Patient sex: M
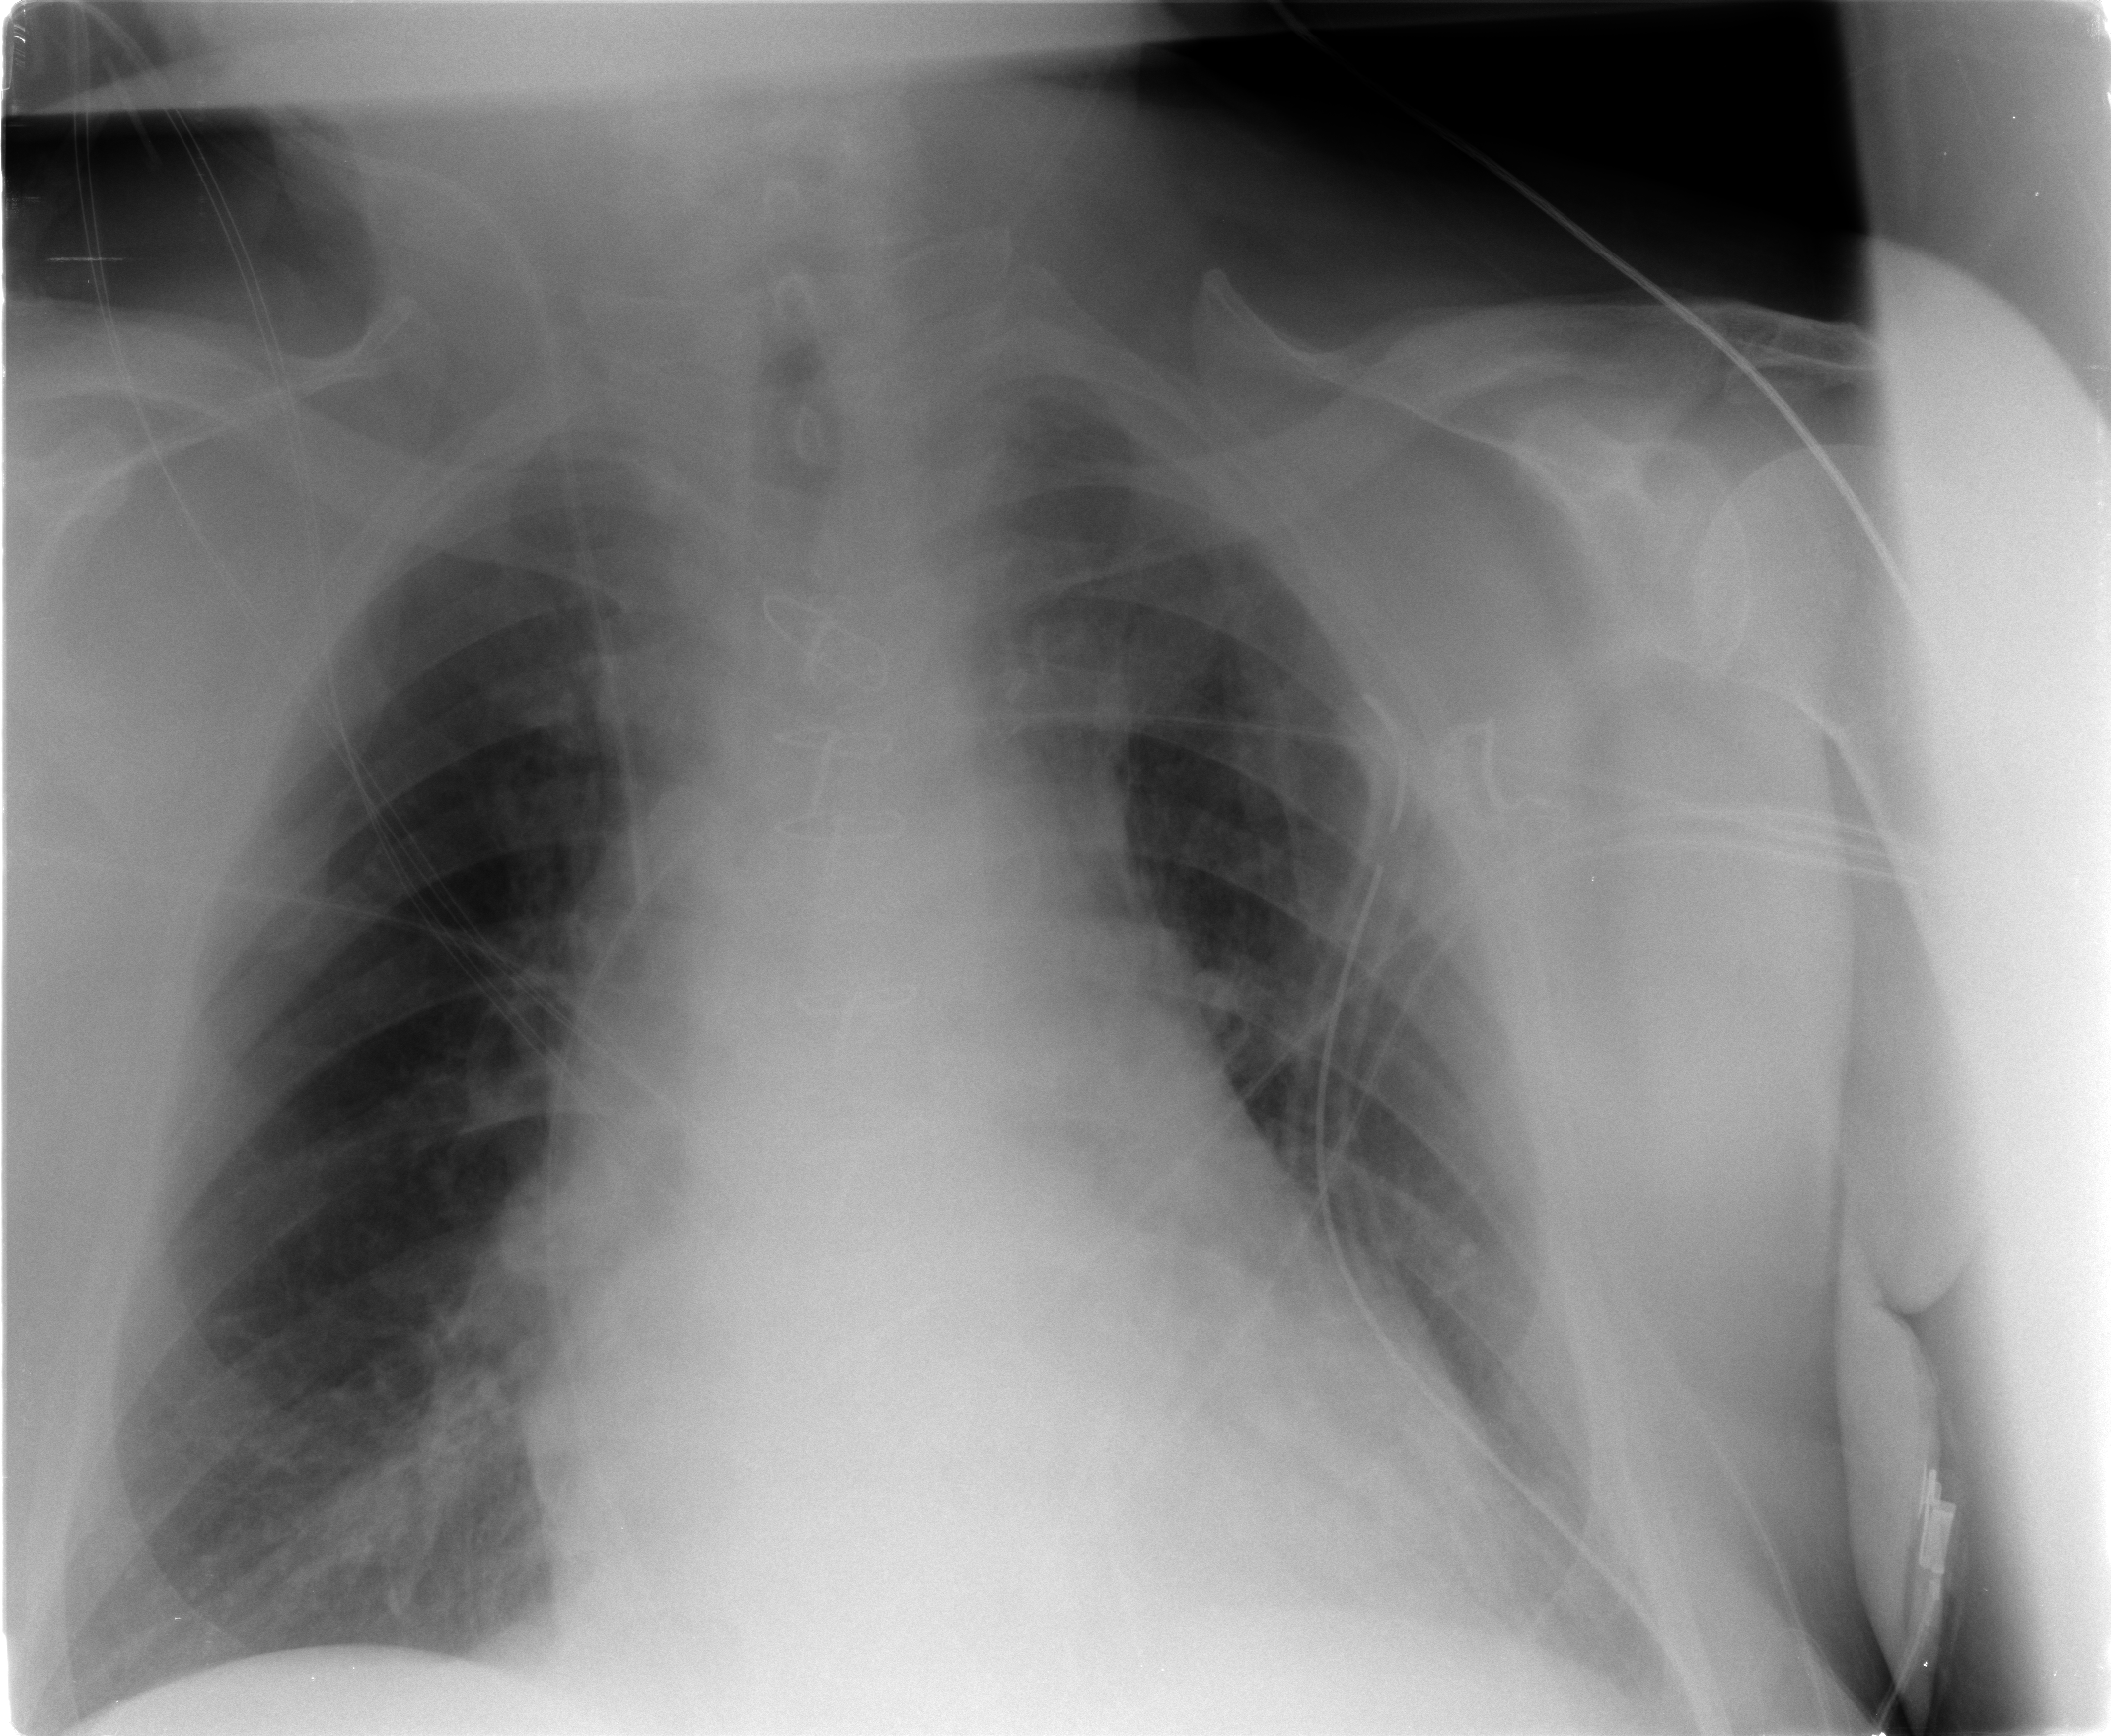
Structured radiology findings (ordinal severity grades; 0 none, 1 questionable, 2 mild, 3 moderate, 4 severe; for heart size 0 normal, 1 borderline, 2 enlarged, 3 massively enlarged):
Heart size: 2
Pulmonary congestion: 0
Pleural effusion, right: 0
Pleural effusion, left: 2
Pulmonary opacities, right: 0
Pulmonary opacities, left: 0
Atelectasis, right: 2
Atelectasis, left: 2